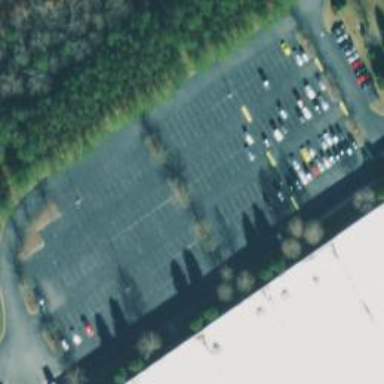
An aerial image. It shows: Parking aisle designated as service road.